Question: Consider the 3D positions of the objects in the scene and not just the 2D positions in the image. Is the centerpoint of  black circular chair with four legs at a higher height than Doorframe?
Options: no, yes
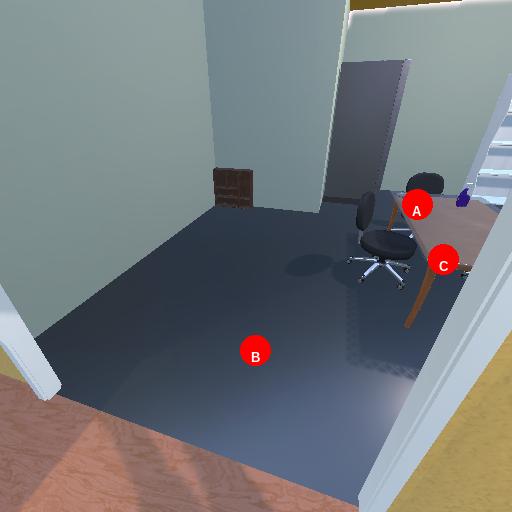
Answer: no